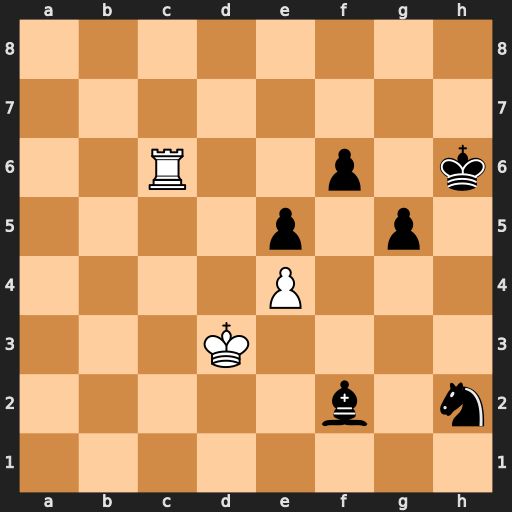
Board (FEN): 8/8/2R2p1k/4p1p1/4P3/3K4/5b1n/8
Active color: w
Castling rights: -
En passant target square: -
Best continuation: Rxf6+ Kh5 Rxf2